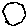
Label: hexagon